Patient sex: M
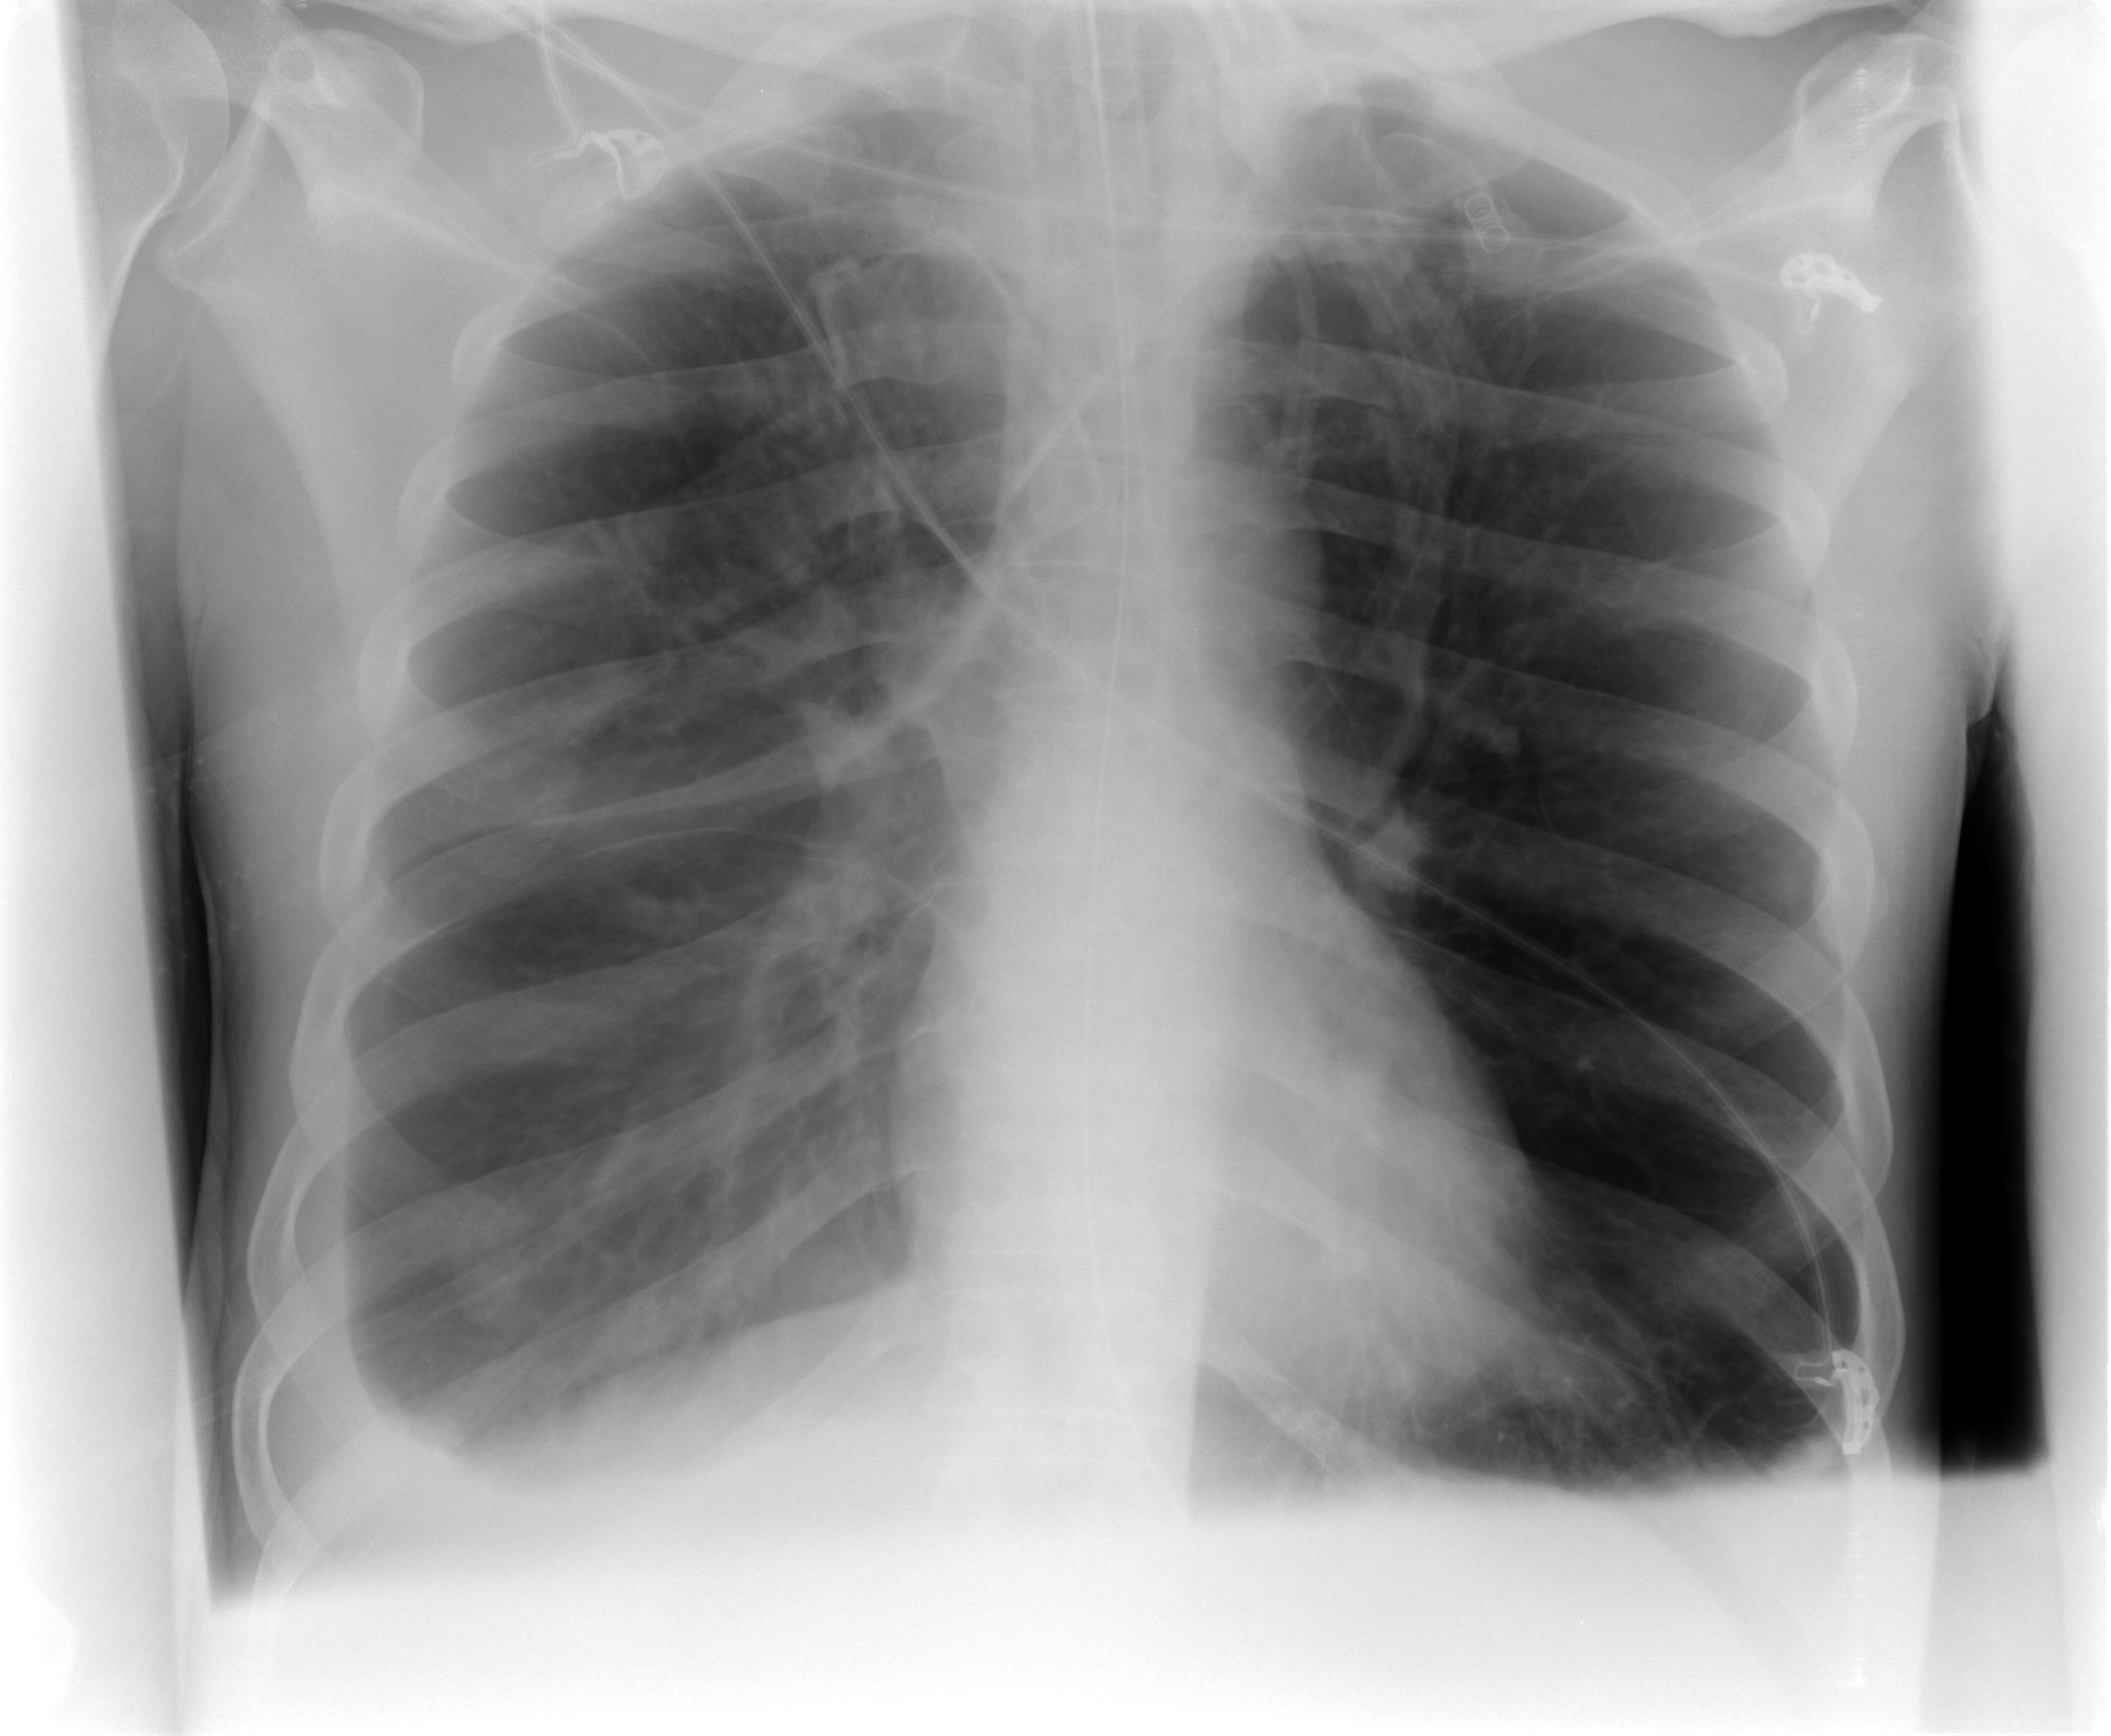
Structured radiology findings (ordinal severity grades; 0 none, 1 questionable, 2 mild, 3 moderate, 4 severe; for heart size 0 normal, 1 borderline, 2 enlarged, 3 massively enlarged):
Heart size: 0
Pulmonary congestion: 0
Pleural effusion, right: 2
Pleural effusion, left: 0
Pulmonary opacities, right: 0
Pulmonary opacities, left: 0
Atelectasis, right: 2
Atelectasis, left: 2